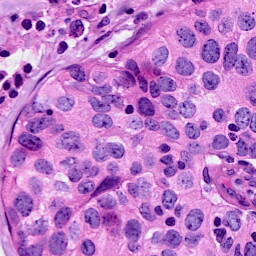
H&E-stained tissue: Breast